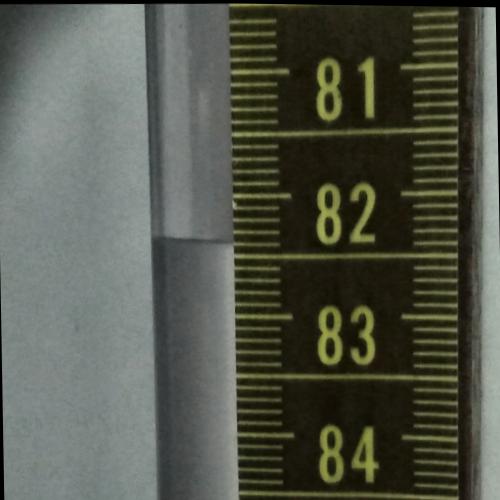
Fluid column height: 82.4 cm